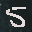
Label: 5